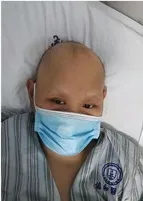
Photographs of the WSS patients. (C, D) The brother of proband: childhood-onset hair thinning, His hair, eyebrows and eyelashes are further sparse in adulthood.
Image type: medical_photograph (other_medical_photograph)